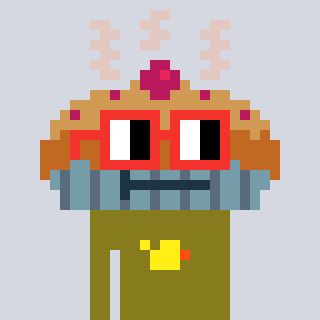
a pixel art character with square red glasses, a pie-shaped head and a gunk-colored body on a cool background